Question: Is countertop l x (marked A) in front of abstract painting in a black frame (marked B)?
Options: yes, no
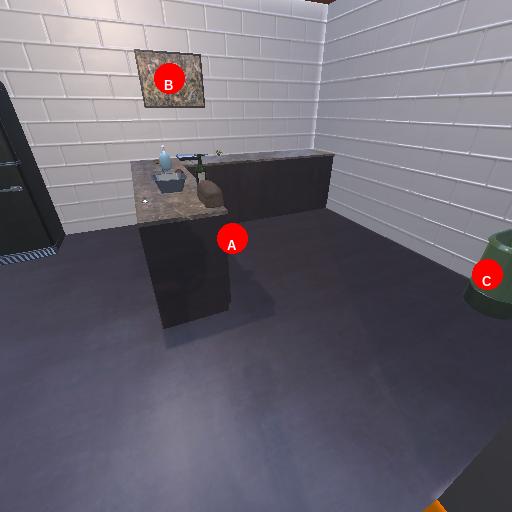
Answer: yes